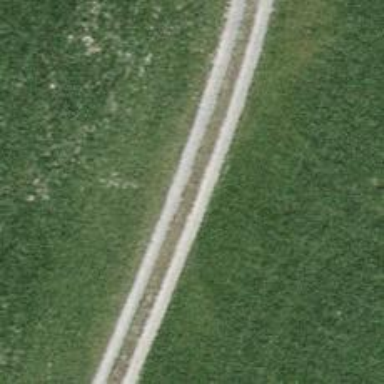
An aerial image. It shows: Track road with grade3 tracktype.